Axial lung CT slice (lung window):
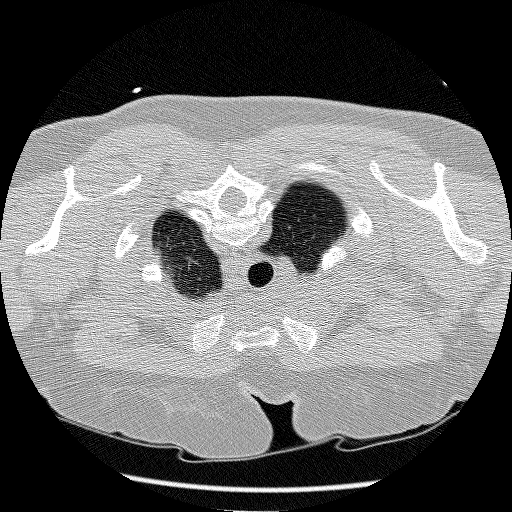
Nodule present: no